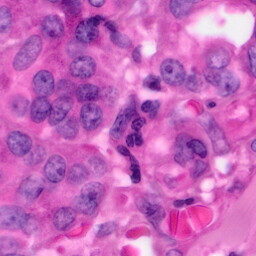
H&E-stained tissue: Pancreatic